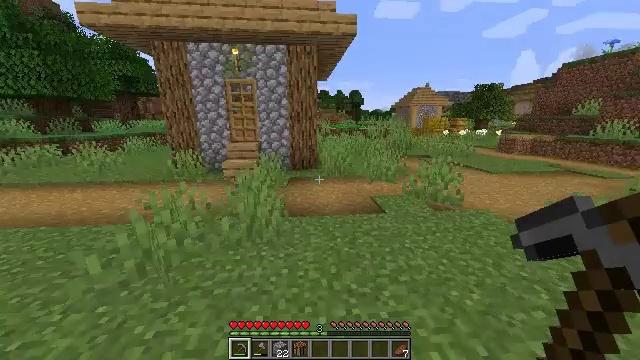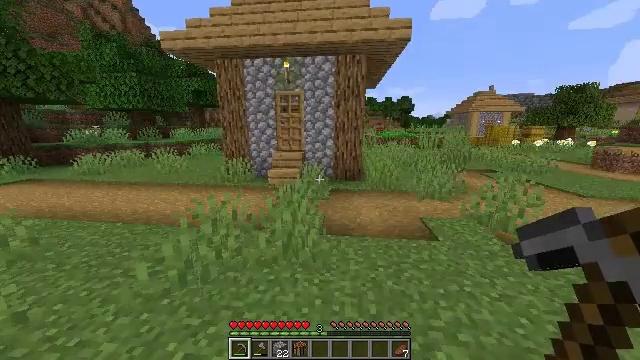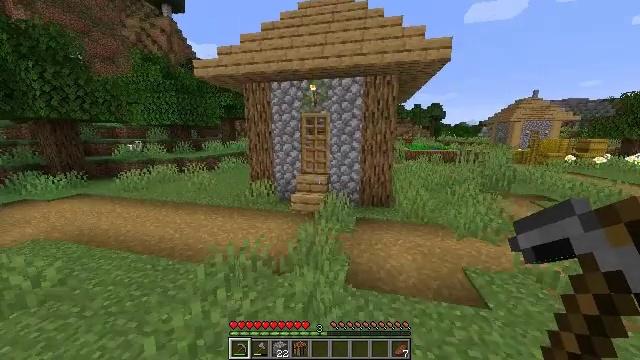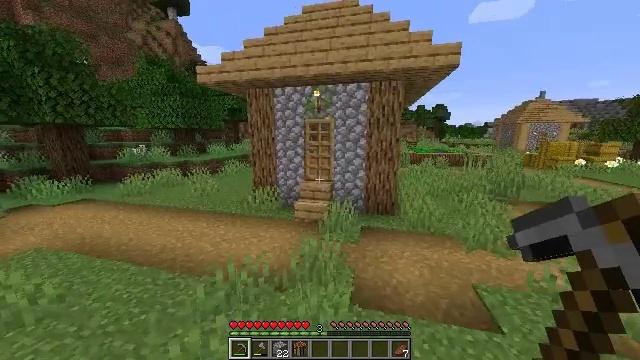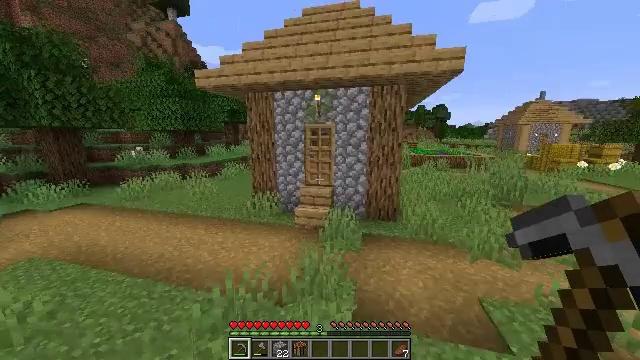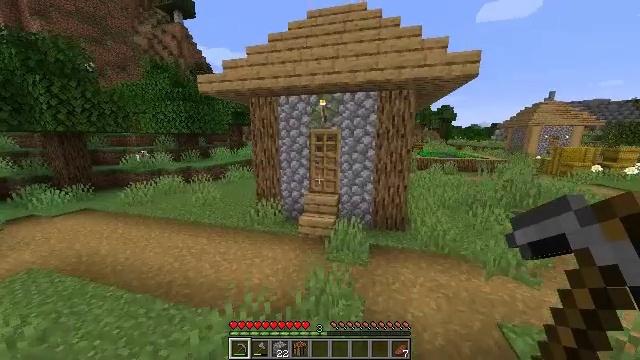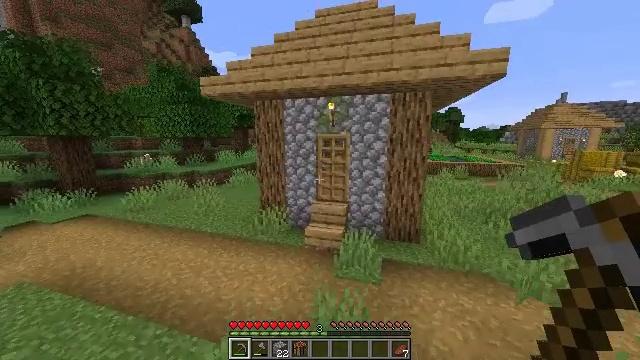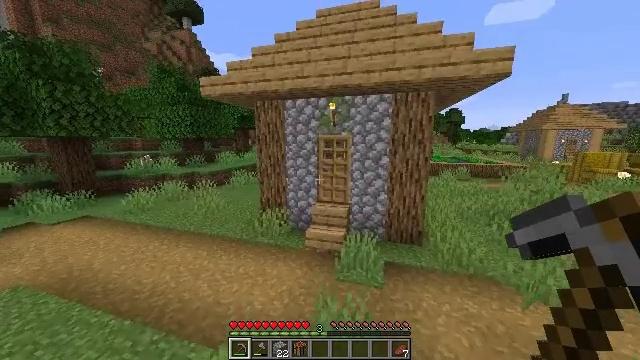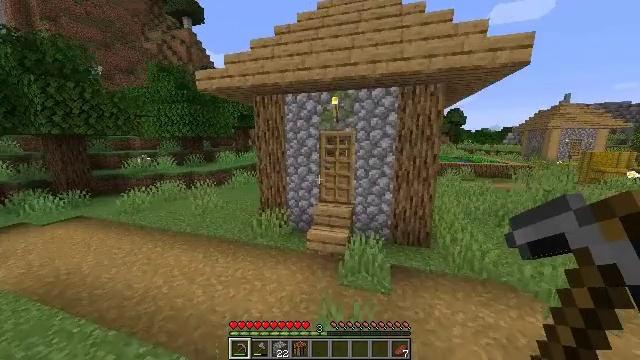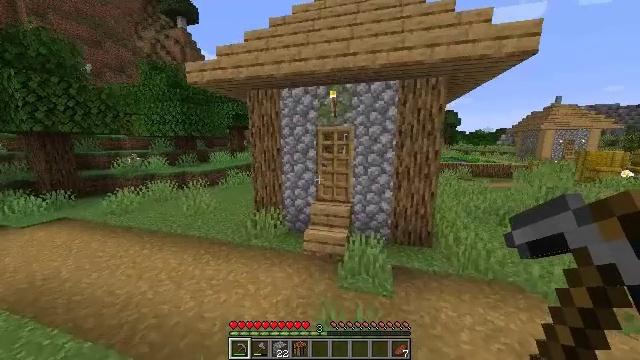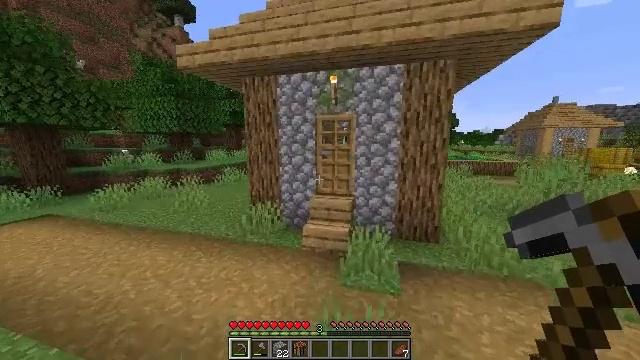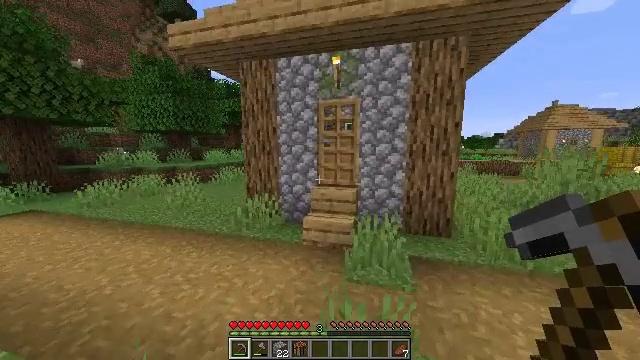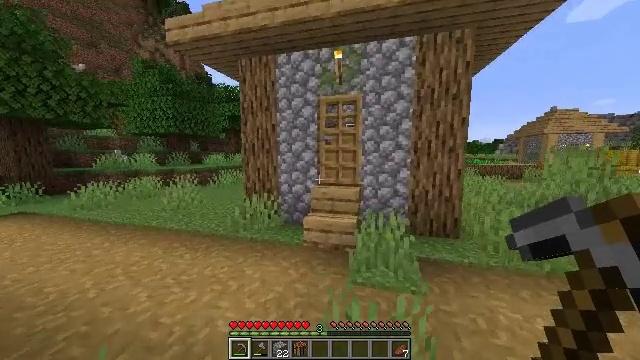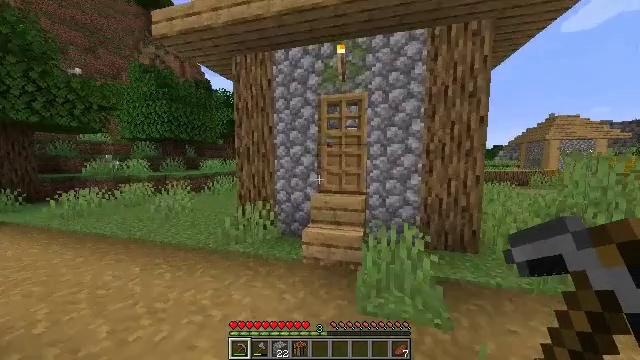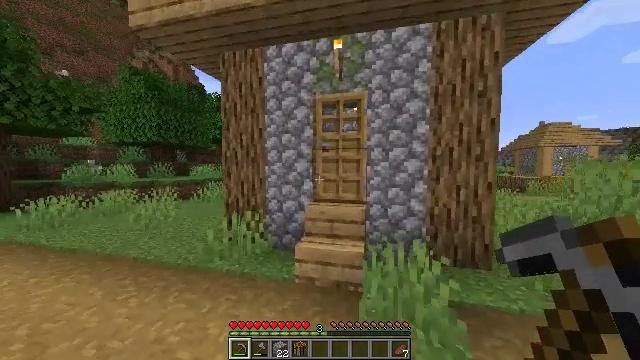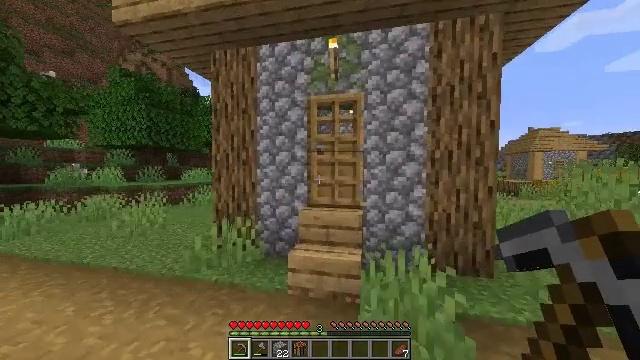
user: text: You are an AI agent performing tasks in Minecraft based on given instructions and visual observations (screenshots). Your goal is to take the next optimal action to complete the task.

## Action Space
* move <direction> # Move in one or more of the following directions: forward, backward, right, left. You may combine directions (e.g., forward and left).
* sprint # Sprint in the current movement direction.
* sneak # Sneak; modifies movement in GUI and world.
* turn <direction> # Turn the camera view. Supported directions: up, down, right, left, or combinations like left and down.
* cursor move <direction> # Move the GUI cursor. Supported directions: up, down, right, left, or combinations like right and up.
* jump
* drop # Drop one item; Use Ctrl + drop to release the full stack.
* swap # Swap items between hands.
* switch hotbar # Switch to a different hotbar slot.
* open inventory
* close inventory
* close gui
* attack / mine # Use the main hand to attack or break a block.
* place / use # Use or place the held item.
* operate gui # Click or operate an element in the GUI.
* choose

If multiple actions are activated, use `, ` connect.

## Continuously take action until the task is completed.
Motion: motion action
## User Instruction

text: Pick up the white bed by breaking it.
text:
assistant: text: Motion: move forward and move left, sprint, turn left and up, jump
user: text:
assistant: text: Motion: move forward and move left, sprint, turn left and up, jump
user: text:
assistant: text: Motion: move forward and move left, sprint, jump
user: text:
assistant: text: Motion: move forward and move left, sprint
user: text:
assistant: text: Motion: move forward and move left, sprint, turn left
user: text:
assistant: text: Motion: move forward, sprint, turn left
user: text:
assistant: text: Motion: move forward
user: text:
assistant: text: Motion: move forward
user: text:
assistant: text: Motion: move forward, turn right
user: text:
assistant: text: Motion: move forward
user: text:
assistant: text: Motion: move forward, turn up
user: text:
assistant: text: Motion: move forward, turn up
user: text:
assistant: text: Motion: move forward, turn up
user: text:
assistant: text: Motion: move forward, turn right and up
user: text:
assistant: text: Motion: move forward, turn right and up
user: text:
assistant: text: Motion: move forward
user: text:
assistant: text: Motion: move forward, turn right
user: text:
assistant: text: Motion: move forward, use / place
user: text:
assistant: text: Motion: move forward, use / place
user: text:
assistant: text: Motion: move forward, turn right, use / place
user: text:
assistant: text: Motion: move forward
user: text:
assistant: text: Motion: move forward, turn down
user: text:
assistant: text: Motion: move forward, turn down
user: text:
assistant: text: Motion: move forward, turn down
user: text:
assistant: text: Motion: move forward, turn down
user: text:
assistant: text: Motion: move forward, turn right and down
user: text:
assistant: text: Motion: move forward, turn right and down
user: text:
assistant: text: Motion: move forward, turn right and down
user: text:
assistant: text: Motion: move forward, turn right and down
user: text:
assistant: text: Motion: move forward, turn right and down